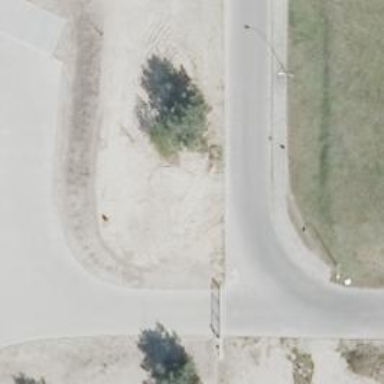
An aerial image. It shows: Unclassified road with smooth sidewalk on the right side.